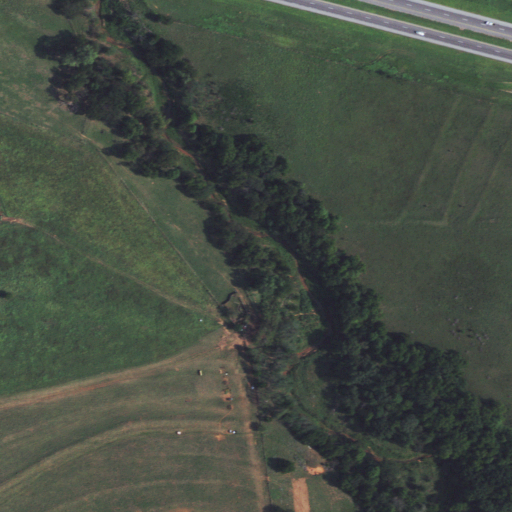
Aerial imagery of valley in Oklahoma named Cedar Canyon containing grassland, deciduous forest, cultivated crops, medium intensity development, low intensity development, and open development